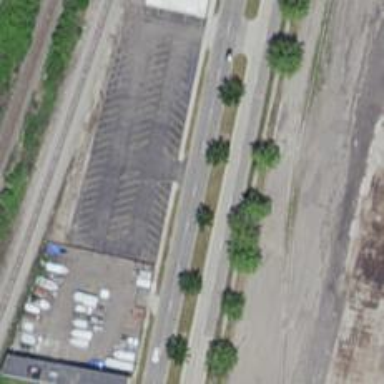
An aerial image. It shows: Secondary road with separate sidewalks.